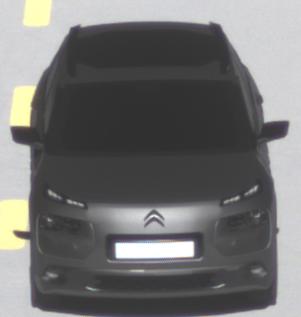
Make: Citroen
Model: C4 Cactus PureTech 75
Detailed model: C4 Cactus
Model produced from: 2014/09
Model produced until: 2015/03
Doors: 5
Color: gray
Road condition: dry road
Daytime: morning or afternoon
Contrast: high contrast